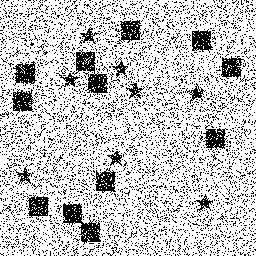
Squares: 12
Triangles: 0
Stars: 8
Total shapes: 20